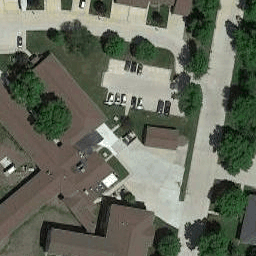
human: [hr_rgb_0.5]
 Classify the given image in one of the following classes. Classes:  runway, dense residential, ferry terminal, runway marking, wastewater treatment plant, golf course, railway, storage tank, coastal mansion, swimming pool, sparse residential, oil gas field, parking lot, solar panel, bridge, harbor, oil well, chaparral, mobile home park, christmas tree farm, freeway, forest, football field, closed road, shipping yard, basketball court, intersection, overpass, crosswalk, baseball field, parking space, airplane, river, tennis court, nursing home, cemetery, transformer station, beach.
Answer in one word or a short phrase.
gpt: nursing home